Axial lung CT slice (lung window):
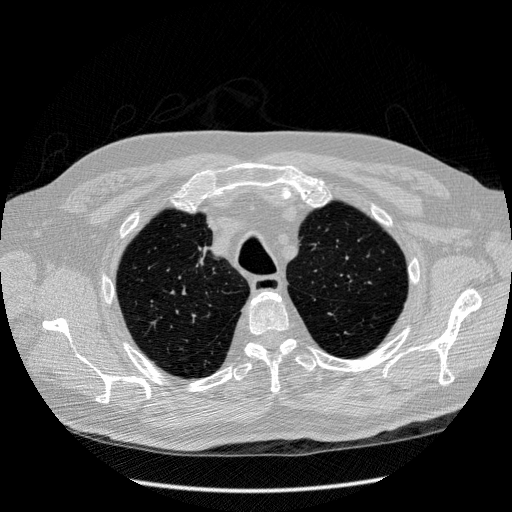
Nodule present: no